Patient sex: M
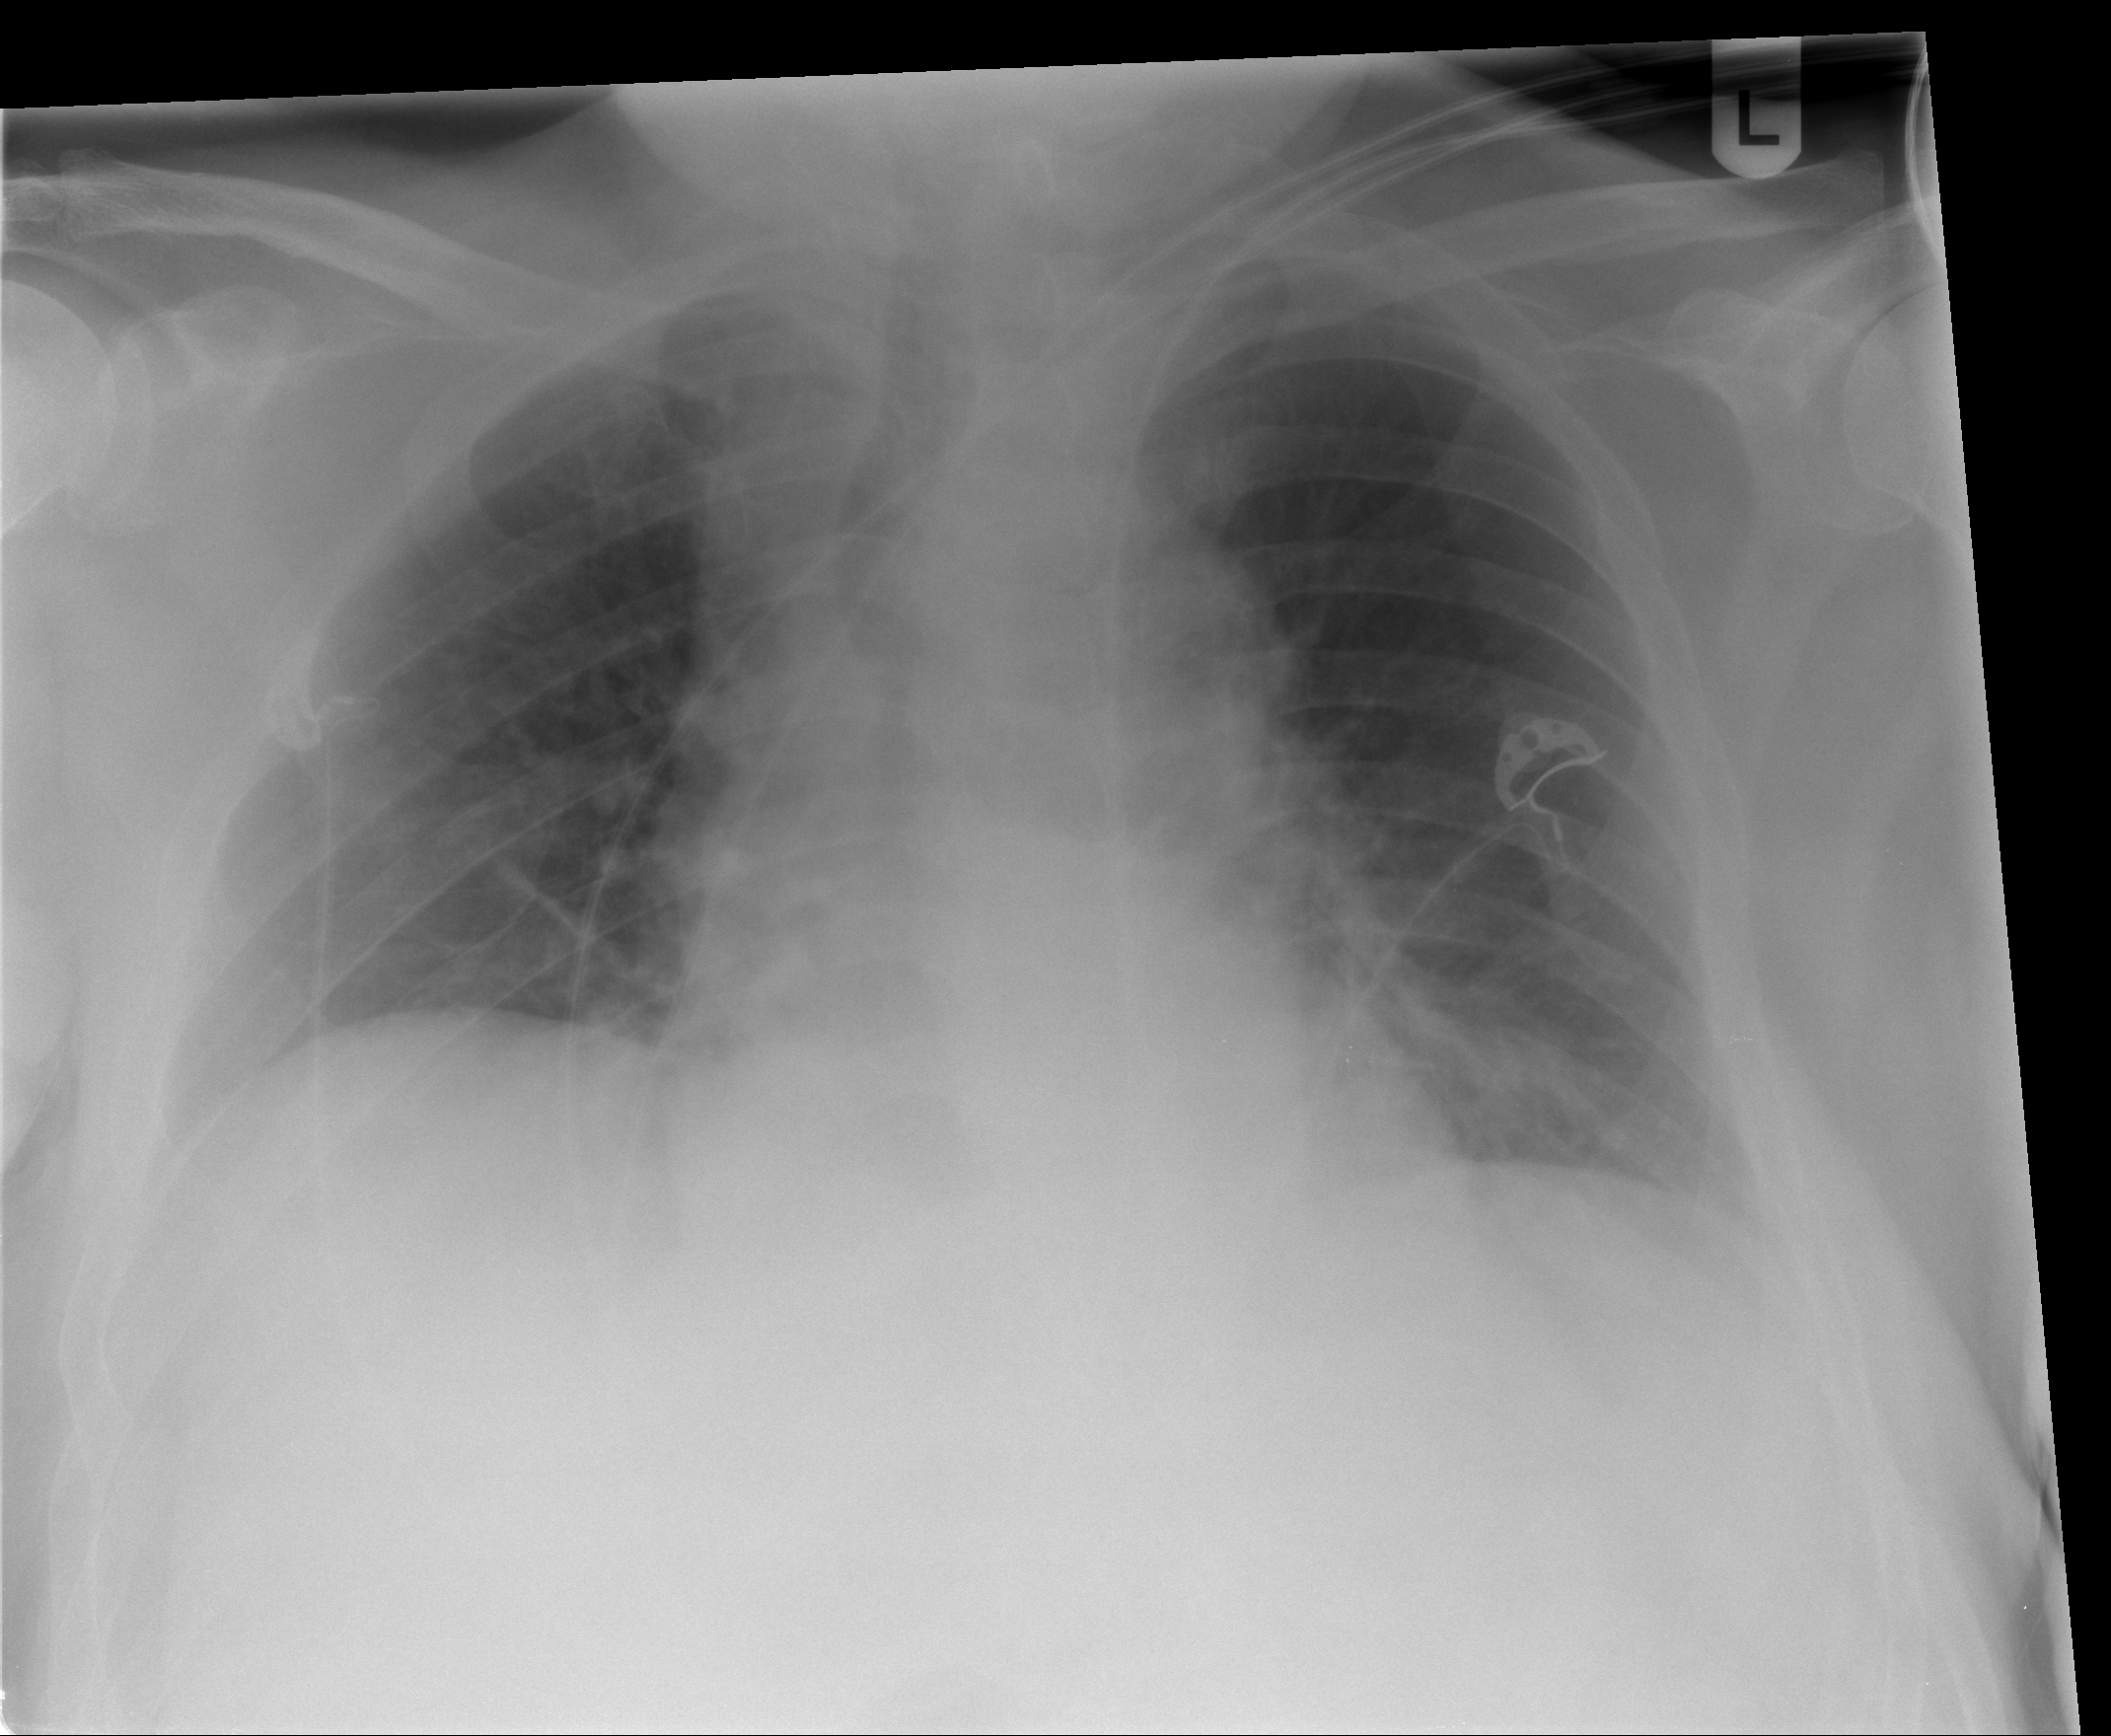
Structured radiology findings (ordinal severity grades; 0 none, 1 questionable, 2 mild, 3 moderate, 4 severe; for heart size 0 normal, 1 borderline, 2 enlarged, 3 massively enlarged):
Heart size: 0
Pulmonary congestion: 0
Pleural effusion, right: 0
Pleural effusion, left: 0
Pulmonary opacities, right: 0
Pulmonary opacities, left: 1
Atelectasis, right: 2
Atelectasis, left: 2